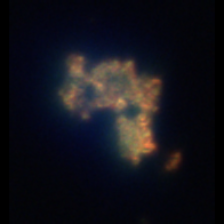
Taxon: Unknown_detritus
Group: Unknown